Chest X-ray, AP view. Patient: 51 years old, sex F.
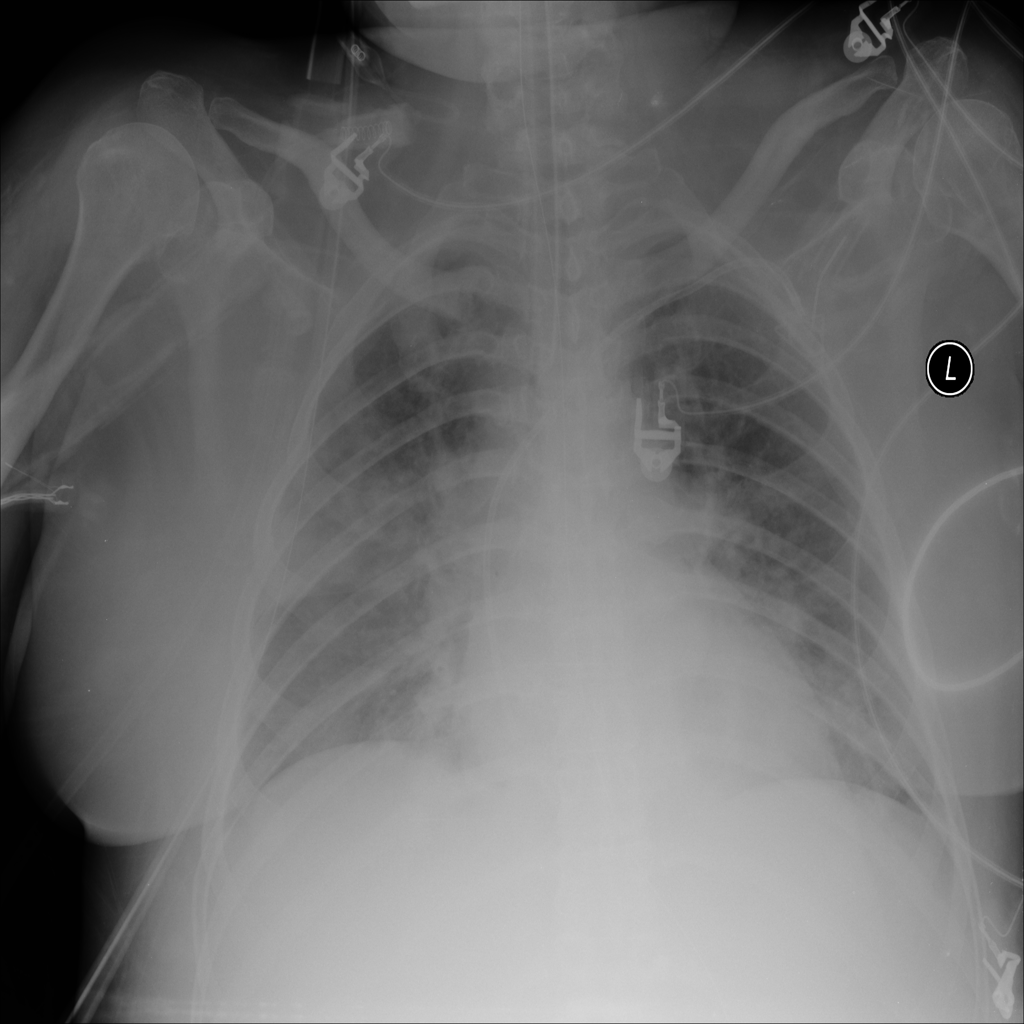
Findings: No Finding